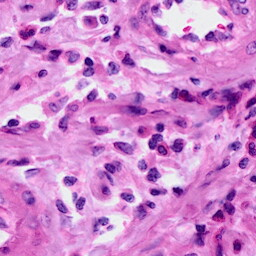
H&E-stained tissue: Cervix